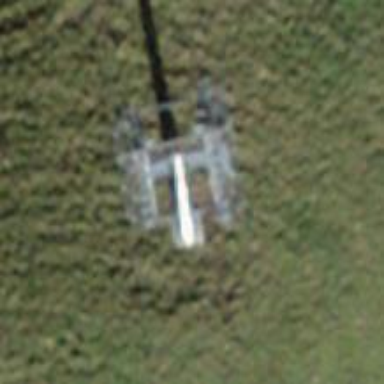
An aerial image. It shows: Pylon for aerialway.